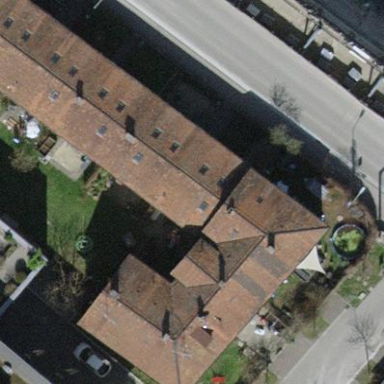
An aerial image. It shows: House with gabled roof that runs across the building.